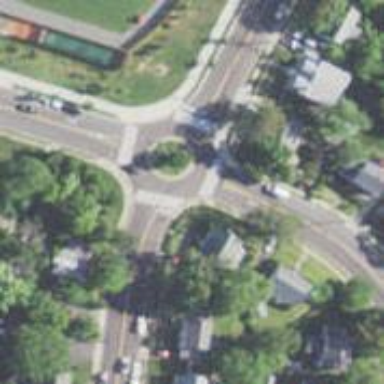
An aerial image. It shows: Residential road with asphalt surface leading to roundabout.